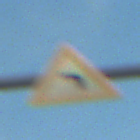
Verkehrszeichen: KurveLinks
Umgebung: Outdoor, Nature
Tageszeit: SunriseSunset
Wetter: PartlyCloudy
Licht: Natural
Jahreszeit: NotSpecified
Kontrast: MediumContrast